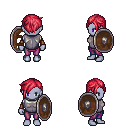
a pixel art fantasy rpg character, female body template, dark elf, purple skin, steel chest armor, magenta pants, ruby red pixie cut hairstyle, cloth bracers, shield, four views (front, back, left, right), 2x2 character sprite sheet, small pixel art, hard edges, no anti-aliasing